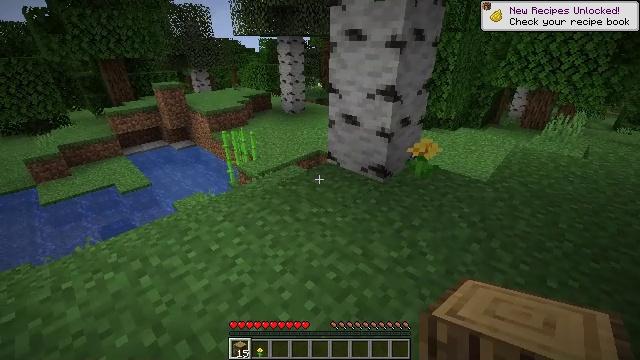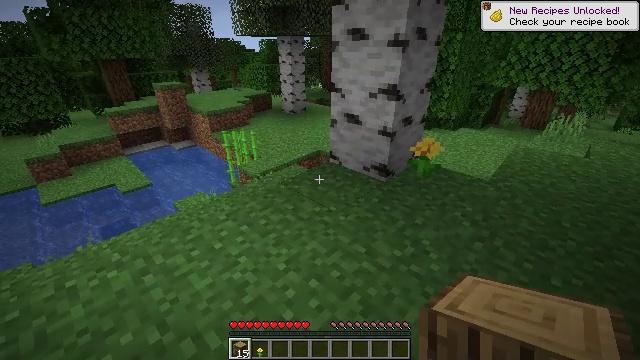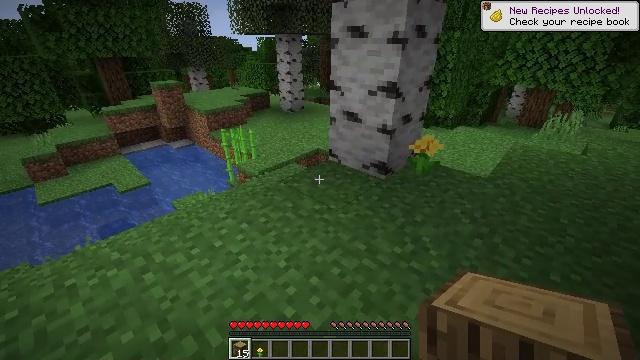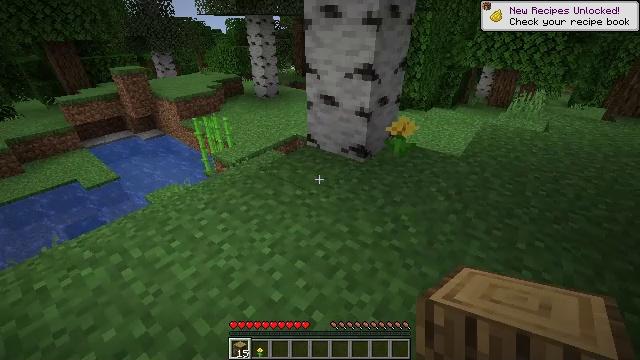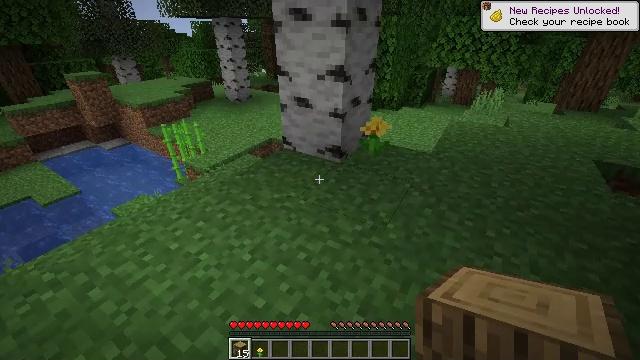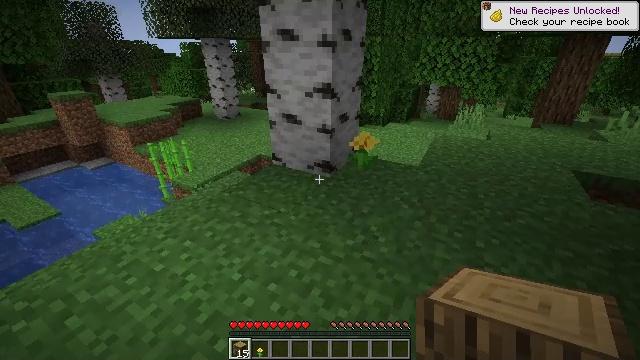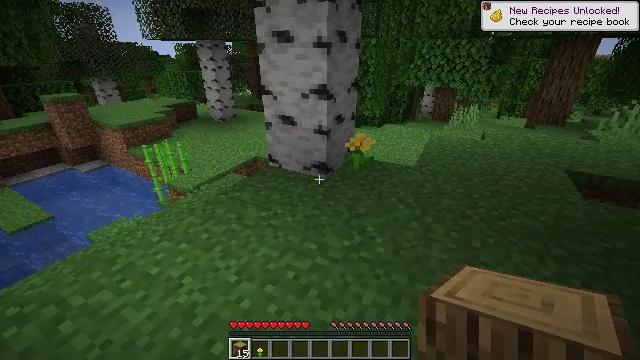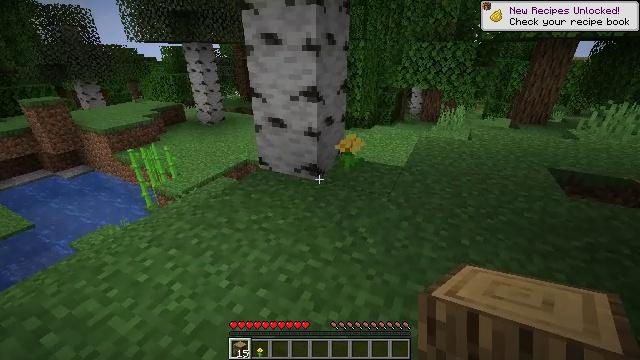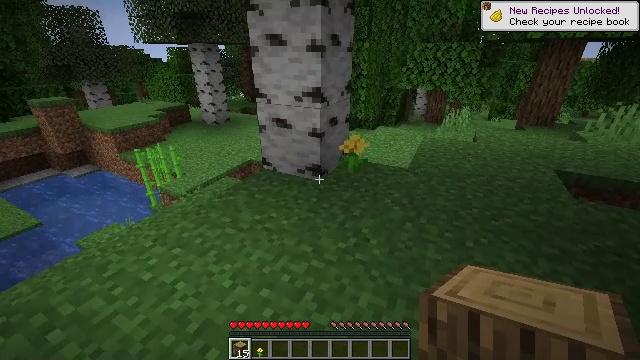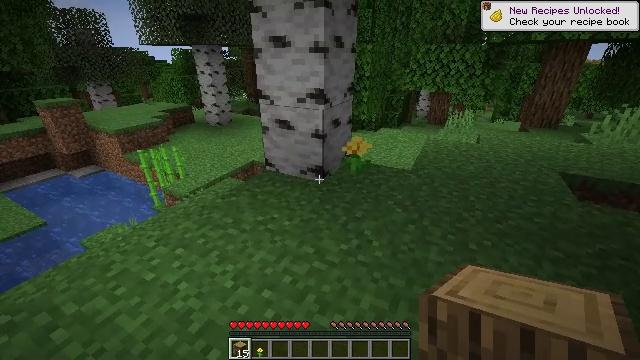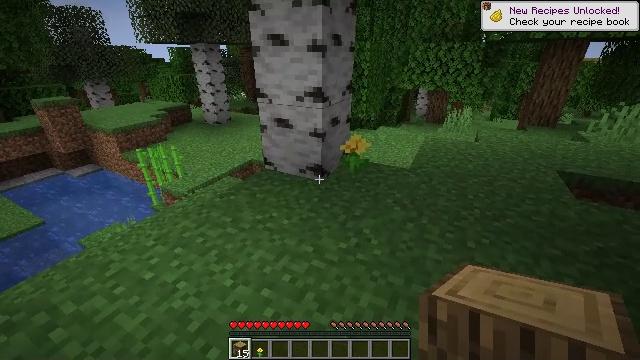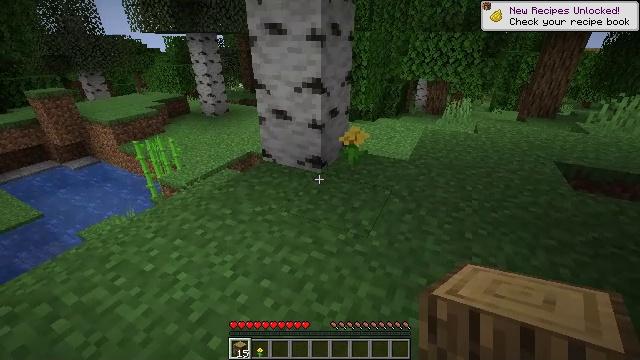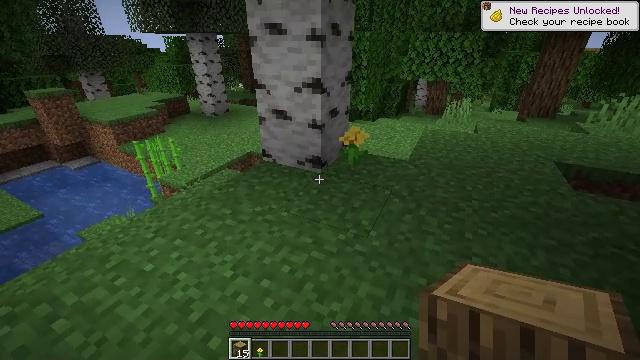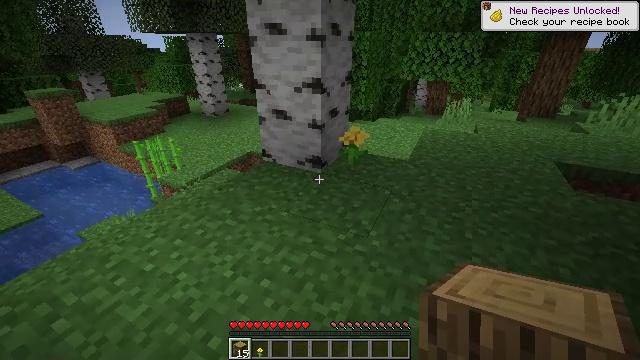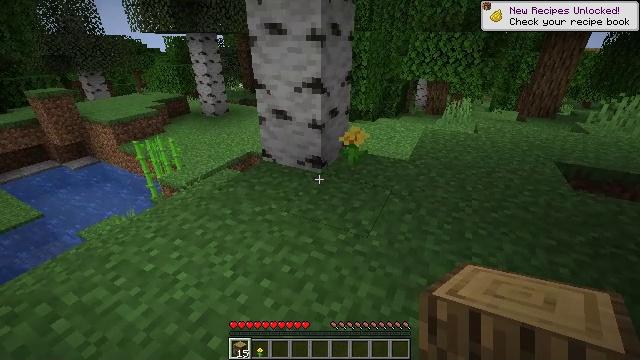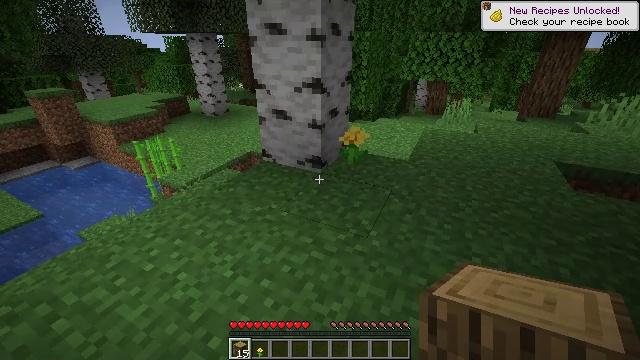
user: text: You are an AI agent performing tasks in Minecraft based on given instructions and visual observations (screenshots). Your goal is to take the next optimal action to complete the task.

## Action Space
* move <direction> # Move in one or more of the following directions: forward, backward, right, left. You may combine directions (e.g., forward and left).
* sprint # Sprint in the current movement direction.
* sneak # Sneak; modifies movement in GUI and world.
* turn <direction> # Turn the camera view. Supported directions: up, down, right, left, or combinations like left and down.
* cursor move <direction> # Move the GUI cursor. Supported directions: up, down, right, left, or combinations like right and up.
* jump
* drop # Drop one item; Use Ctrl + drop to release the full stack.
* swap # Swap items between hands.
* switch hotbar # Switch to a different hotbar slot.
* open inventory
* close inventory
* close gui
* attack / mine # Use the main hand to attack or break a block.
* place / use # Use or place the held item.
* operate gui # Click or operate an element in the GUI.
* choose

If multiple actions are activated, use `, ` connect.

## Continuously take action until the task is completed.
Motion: motion action
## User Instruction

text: Produce oak wood with logs.
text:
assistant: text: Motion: no_op
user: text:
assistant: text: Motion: no_op
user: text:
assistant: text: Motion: turn right and down
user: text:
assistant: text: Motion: turn right
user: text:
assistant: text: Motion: turn right and up
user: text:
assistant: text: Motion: no_op
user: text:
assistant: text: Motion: turn right
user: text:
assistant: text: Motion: no_op
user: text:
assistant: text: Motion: no_op
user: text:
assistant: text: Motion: no_op
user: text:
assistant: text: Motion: turn down
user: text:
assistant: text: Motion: no_op
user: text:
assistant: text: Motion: no_op
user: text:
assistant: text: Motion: no_op
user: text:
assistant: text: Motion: no_op
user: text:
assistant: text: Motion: no_op
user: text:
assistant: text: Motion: no_op
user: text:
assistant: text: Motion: no_op
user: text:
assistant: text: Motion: no_op
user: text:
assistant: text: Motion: no_op
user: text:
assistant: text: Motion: no_op
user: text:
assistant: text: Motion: no_op
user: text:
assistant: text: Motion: no_op
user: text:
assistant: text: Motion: no_op
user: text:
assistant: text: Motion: no_op
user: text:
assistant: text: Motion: no_op
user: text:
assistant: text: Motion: no_op
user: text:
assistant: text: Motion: no_op
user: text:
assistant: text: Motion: no_op
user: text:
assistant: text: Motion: no_op